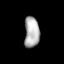
Tissue: lung
Cell type: Others
Senescence score: 0.239
Nuclear area (px): 451
Mean DAPI intensity: 175.468